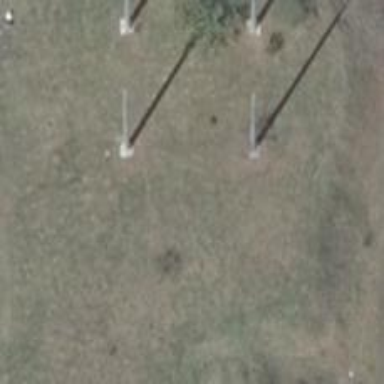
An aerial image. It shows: Flagpole which is man-made.